Question: How can I implement something like this in R:

I am using this code:
'''
i<-1000
4*(sum(1/i)*sin(i*x)))/pi
'''
but it doesn't return what I am expecting
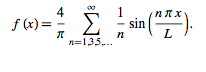
Answer: Try the following function
'''
series <- function(x, L=1, n_max=1000) {
i <- seq(1, n_max, by=2)
4*sum(sin(i*pi*x/L)/i)/pi
}
'''
You may also be interested in examining the 'fourier()' function from the 'fda' package